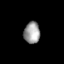
Tissue: skin
Cell type: Epithelial cells
Senescence score: 0.9087
Nuclear area (px): 338
Mean DAPI intensity: 157.592